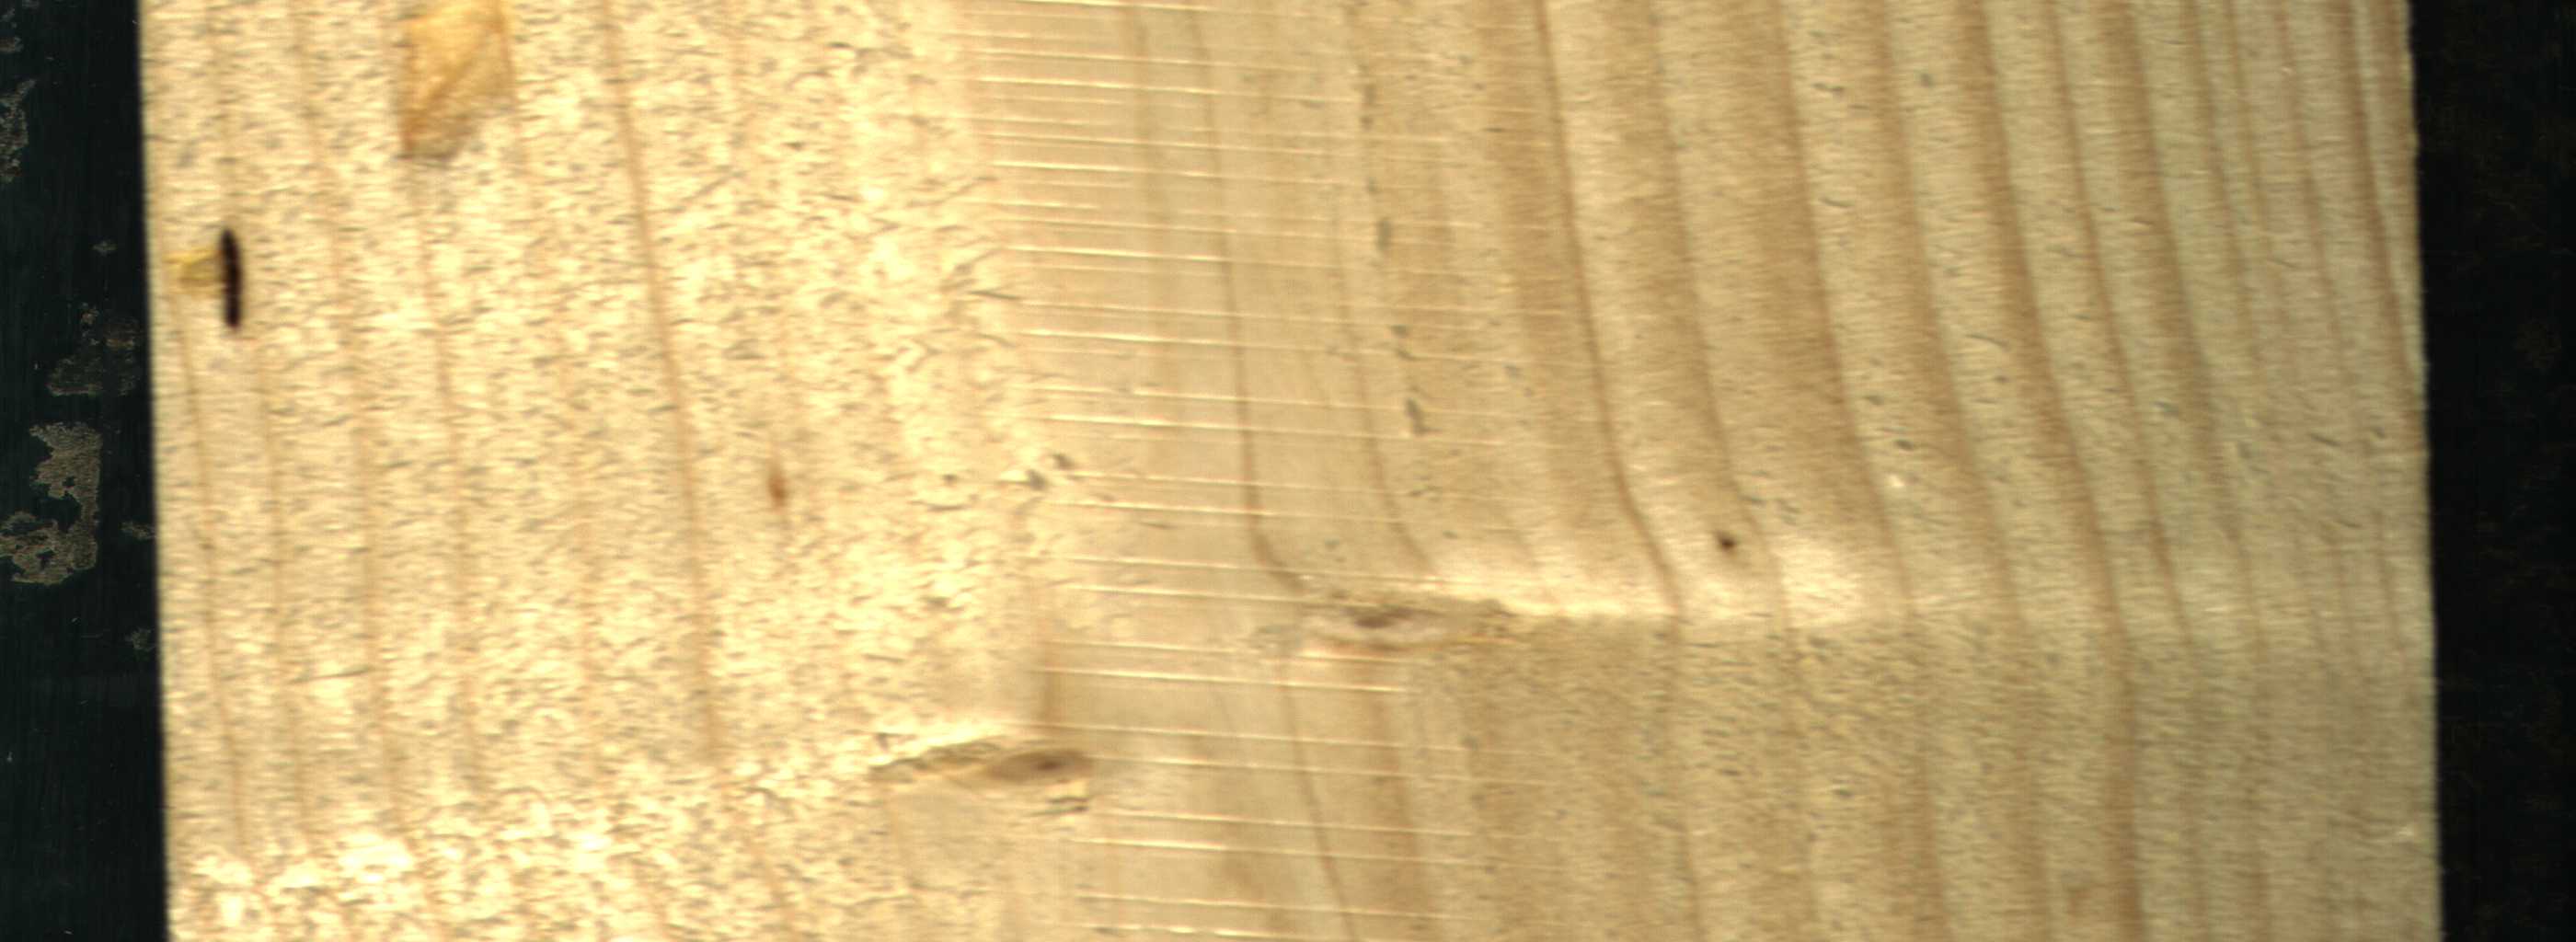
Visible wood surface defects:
resin
resin
Live_Knot
Live_Knot